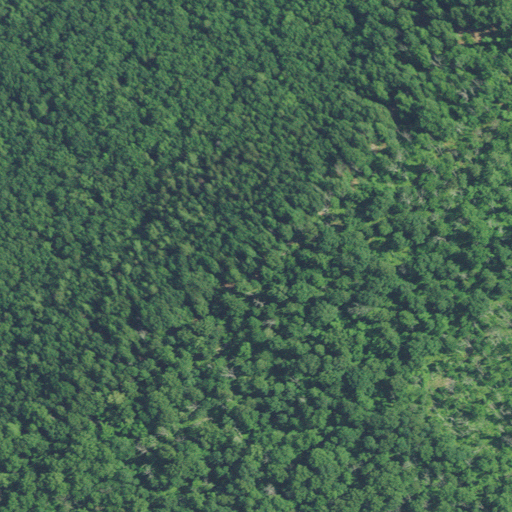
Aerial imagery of mountain in West Virginia named Ice Mountain containing deciduous forest, mixed forest, shrub, and evergreen forest